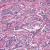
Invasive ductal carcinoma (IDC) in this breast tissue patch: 1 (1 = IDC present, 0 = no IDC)